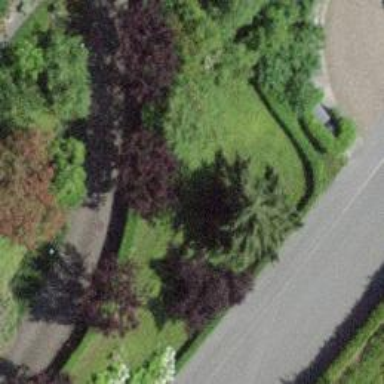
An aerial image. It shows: Hedge acting as barrier.